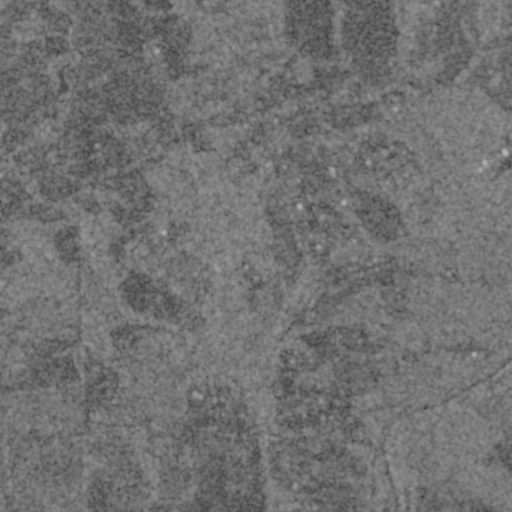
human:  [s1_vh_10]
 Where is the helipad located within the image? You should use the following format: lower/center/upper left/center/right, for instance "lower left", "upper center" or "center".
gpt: The helipad is located in the center right of the image.
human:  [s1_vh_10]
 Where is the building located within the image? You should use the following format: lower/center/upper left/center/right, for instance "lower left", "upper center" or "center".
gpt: The building is located in the lower right of the image.
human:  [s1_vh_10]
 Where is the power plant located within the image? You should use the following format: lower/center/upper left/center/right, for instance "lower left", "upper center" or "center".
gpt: There is no power plant in the image.

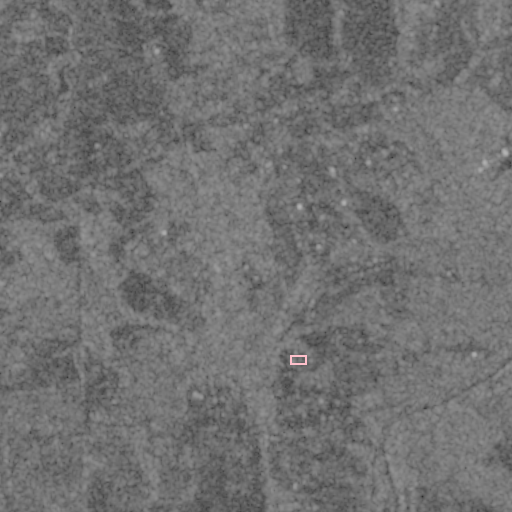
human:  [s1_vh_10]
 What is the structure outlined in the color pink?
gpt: The structure outlined in pink is a building.
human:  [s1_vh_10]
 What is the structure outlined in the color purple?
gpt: There is no purple outline.